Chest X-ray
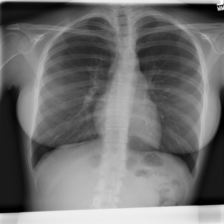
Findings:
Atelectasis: negative
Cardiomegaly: negative
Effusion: negative
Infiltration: negative
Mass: negative
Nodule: negative
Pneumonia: negative
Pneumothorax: negative
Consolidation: negative
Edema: negative
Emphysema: negative
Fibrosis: negative
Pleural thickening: negative
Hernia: negative